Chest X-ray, AP view. Patient: 61 years old, sex M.
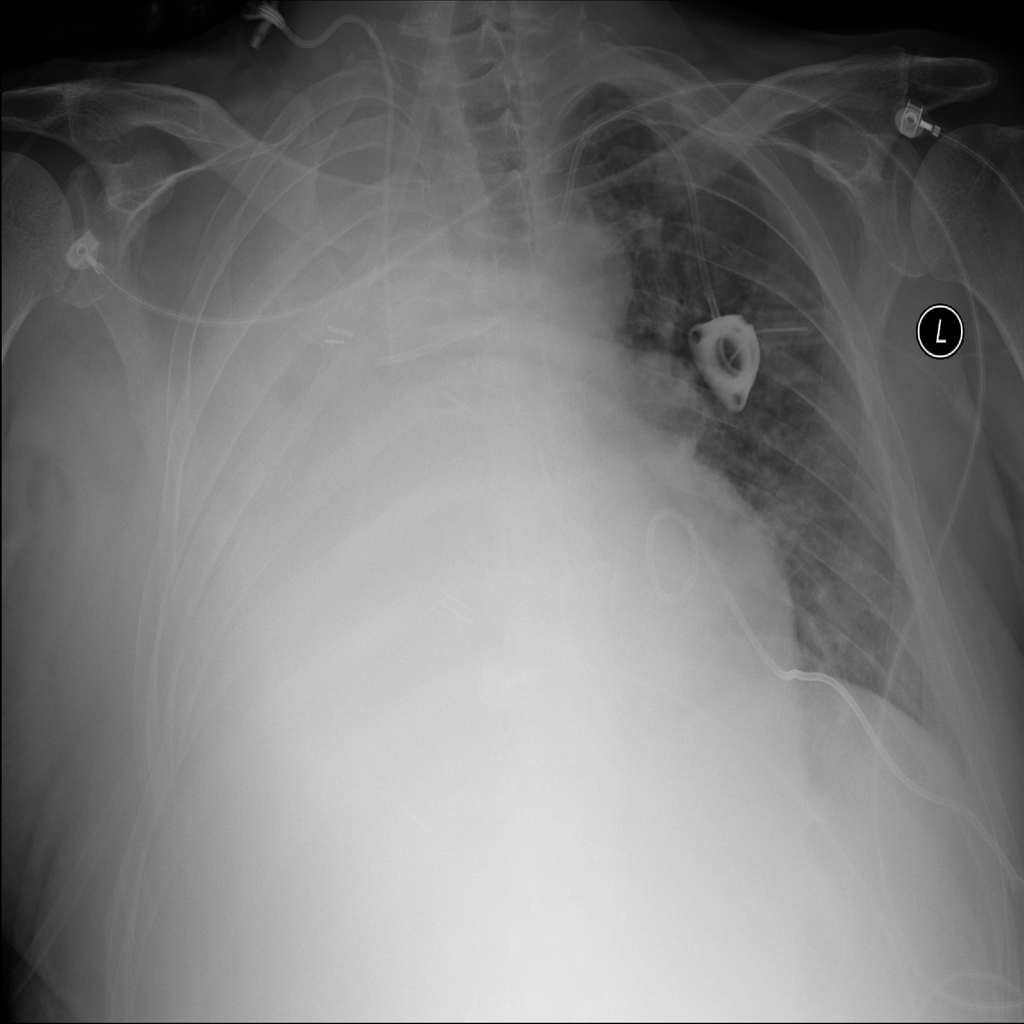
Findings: No Finding